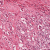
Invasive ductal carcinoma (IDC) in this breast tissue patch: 1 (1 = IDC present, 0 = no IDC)